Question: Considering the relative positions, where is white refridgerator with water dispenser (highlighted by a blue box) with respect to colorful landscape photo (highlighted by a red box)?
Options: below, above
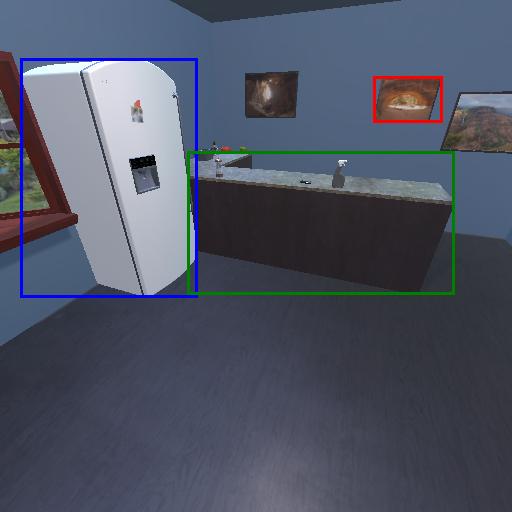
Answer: below